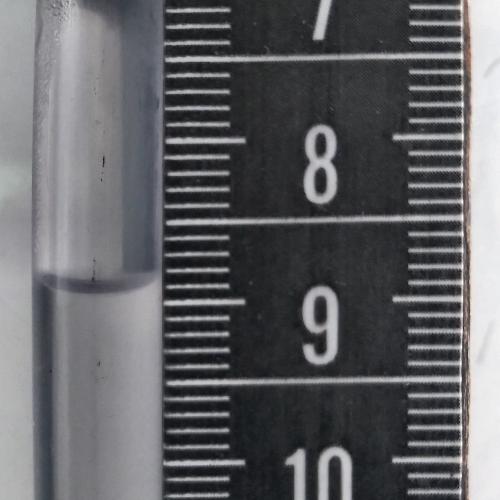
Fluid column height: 8.9 cm